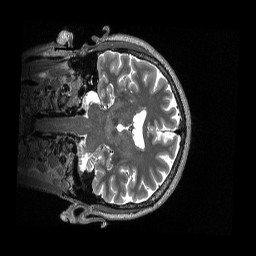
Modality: T2w
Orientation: coronal
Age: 68
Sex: female
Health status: healthy
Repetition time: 3.2 s
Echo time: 0.563 s